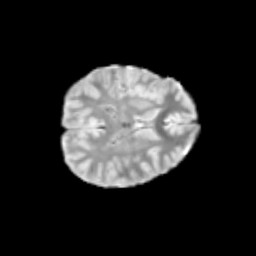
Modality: T2w
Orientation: axial
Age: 12
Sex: female
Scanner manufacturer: siemens
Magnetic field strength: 3 T
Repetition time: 3.8 s
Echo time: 0.07 s